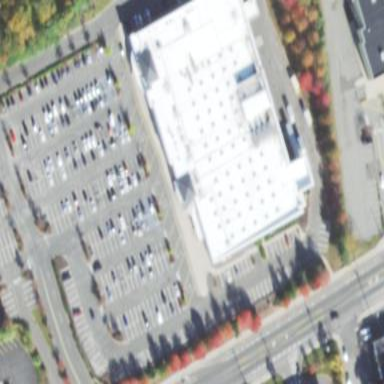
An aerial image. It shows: Retail area.